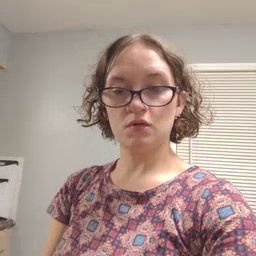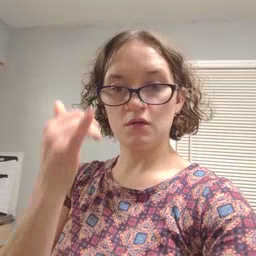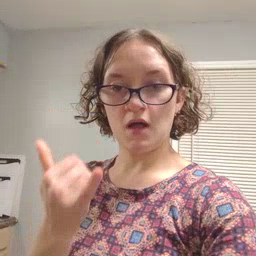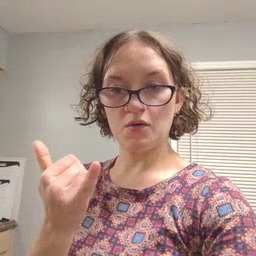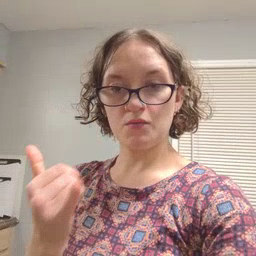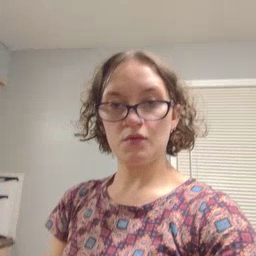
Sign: now